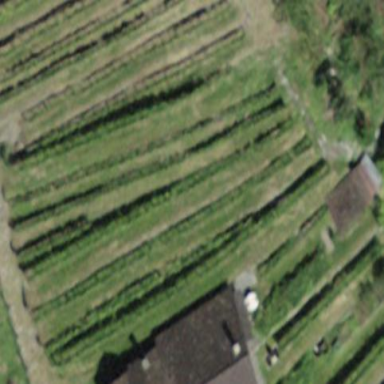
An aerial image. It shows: Vineyard.